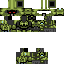
A male robot skin with green skin, wearing brown helmet dressed in a green armor chest and brown pants, featuring a closed mouth.